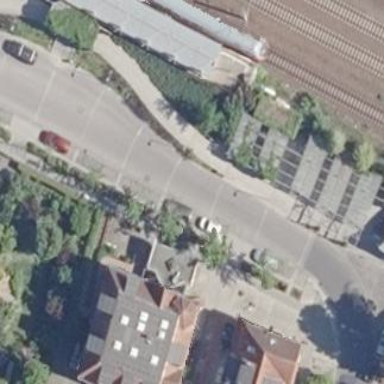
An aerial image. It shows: Normal street-side parking space.